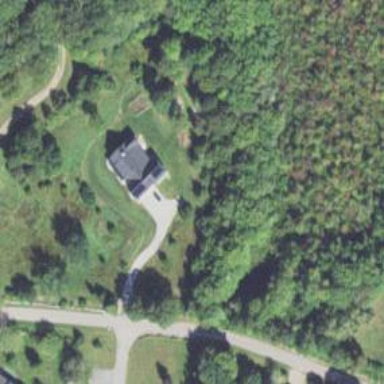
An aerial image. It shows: Driveway leading to service road.